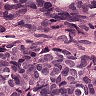
Metastatic tissue present: yes